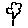
Label: flower